The image folds the raw vibration samples of a bearing signal into a 2-D grayscale square (signal-to-image encoding). Diagnose the bearing from this image, choosing from: normal, inner_race, outer_race, ball.
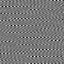
Answer: outer_race